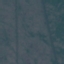
Land use / land cover class: HerbaceousVegetation